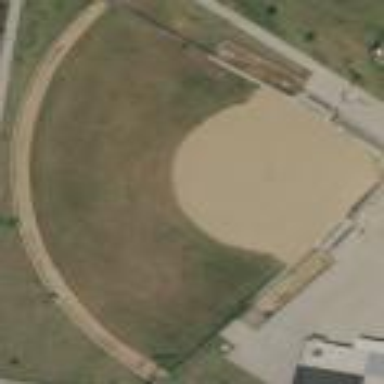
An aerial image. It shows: Baseball pitch for leisure land.